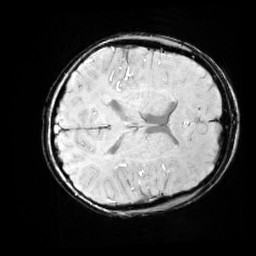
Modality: SWI
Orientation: axial
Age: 11
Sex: male
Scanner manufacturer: siemens
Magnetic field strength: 3 T
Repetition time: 0.027 s
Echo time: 0.02 s